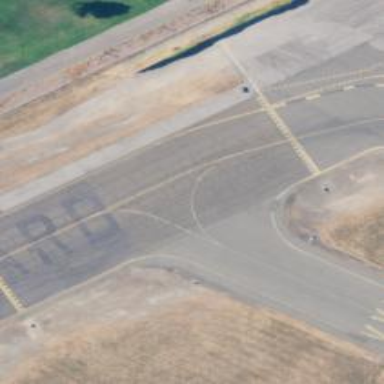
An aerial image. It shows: Image of taxiway at airport.